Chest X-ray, PA view. Patient: 10 years old, sex M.
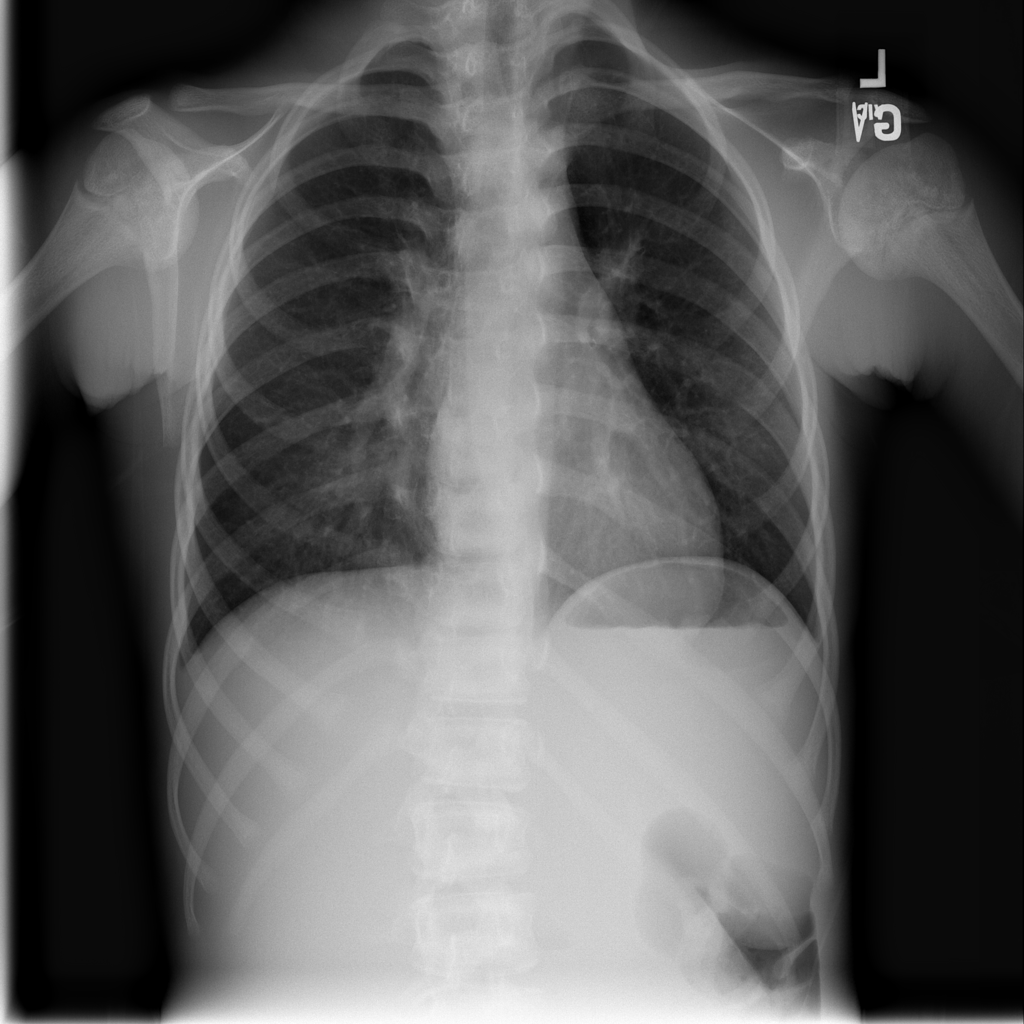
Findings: No Finding